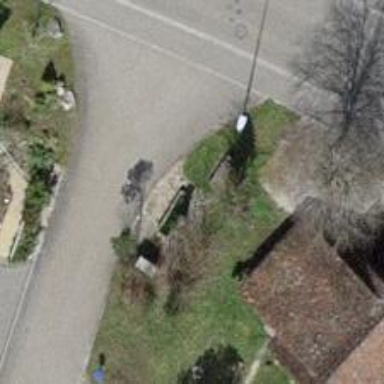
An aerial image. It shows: Post box.